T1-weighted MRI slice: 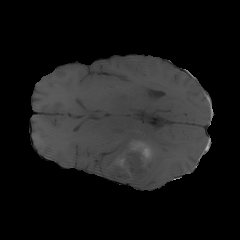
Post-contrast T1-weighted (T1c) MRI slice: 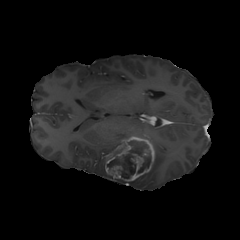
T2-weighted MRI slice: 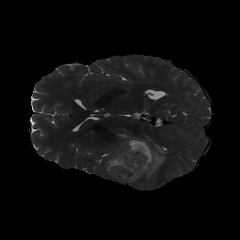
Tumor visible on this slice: yes